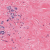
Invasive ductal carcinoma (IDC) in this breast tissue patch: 0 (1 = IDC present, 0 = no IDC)